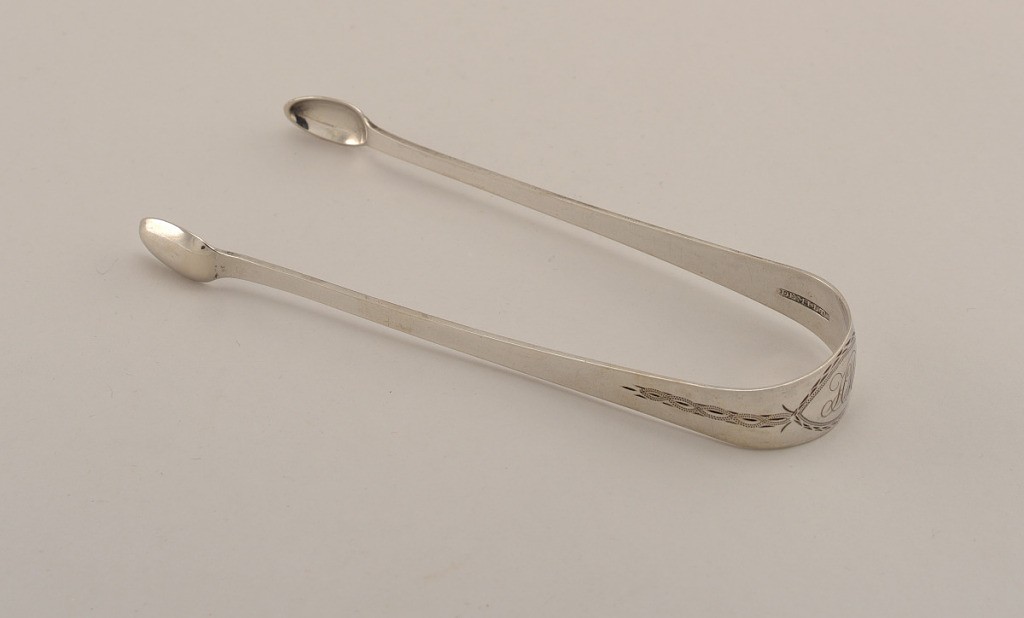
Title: Sugar Tongs
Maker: Andrew Demilt, American, active ca. 1805 – 1844
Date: ca. 1805
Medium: silver
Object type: sugar tongs
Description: Single piece of silver bent to form tongs with spoon-form grips, bright-cut on back with oval patera and guilloche bands, the patera with engraved initials "HMJ" script in center.